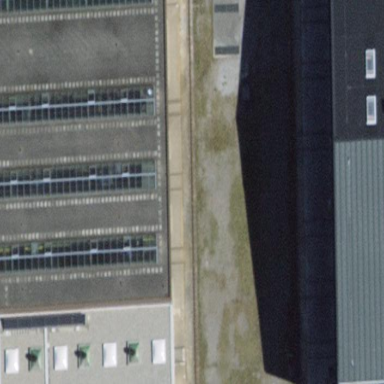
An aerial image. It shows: Commercial building.